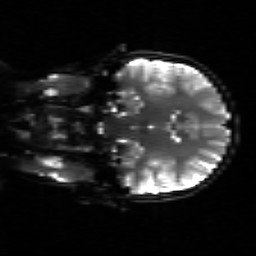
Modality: sbref
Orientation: coronal
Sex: female
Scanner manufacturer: siemens
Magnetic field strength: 3 T
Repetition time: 5 s
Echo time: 0.071 s